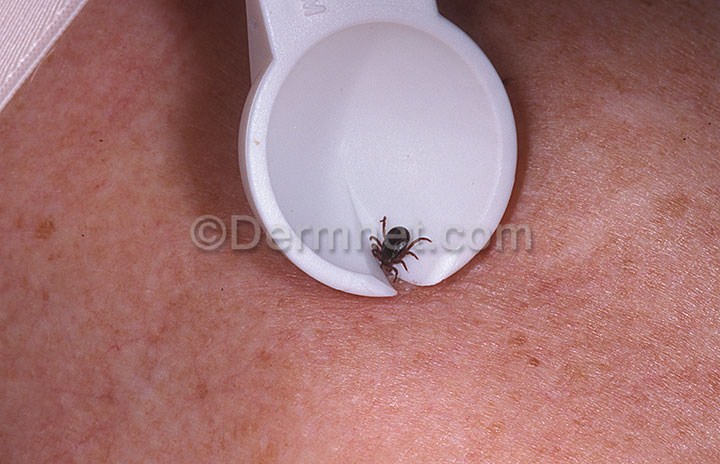
Disease: Scabies Lyme Disease and other Infestations and Bites